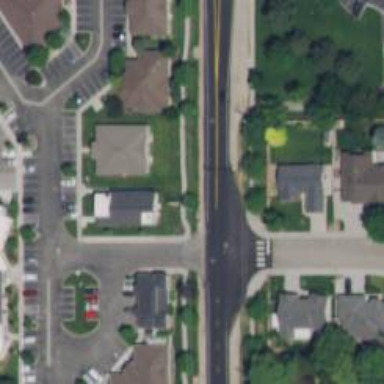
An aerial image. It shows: Unmarked road crossing.